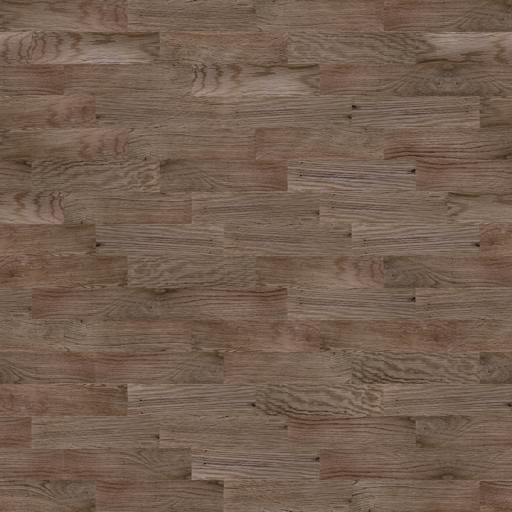
Tags: brown clean lime smooth wood wooden